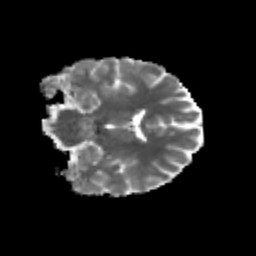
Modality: MD
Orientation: coronal
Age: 23
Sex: male
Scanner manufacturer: siemens
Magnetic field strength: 3 T
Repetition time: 3.5 s
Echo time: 0.125 s